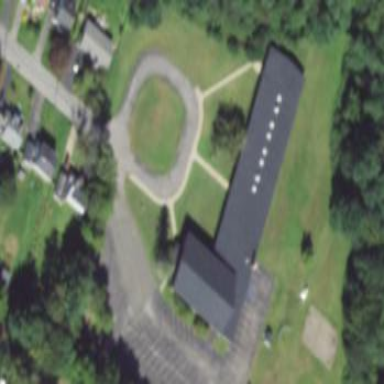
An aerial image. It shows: Community center building.